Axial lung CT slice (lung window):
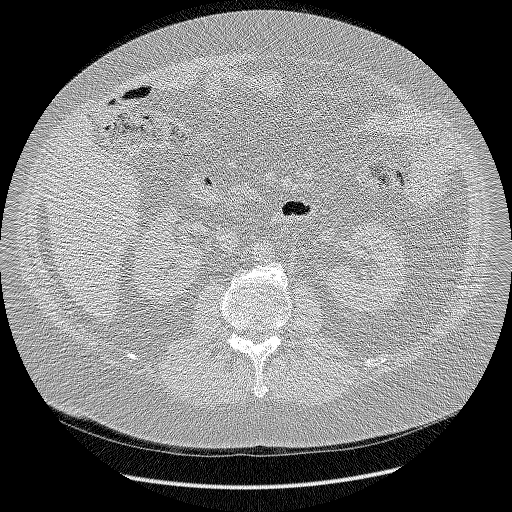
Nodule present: no